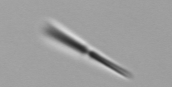
Label: pennate_Pseudo-nitzschia